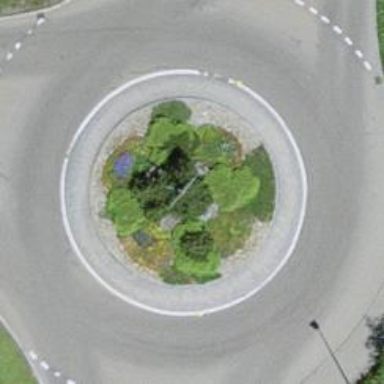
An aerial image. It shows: Secondary road made of asphalt leading to roundabout.